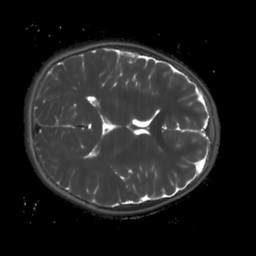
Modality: T2map
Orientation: axial
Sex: male
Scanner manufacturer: siemens
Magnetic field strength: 3 T
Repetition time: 4 s